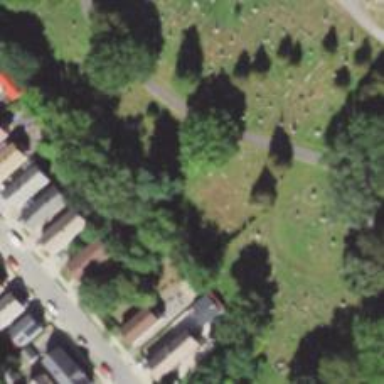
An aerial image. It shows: Plot in the cemetery.